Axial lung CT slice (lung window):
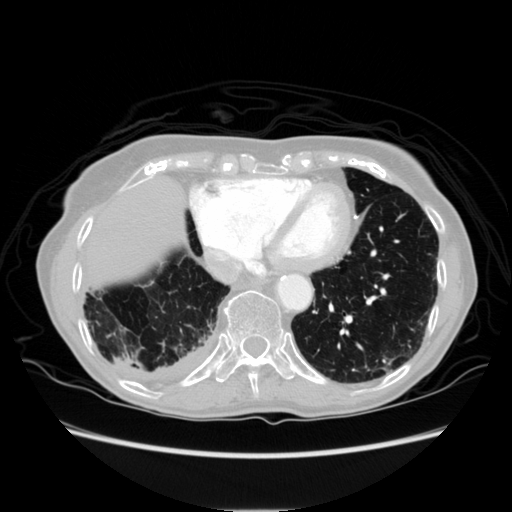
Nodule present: no